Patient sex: F
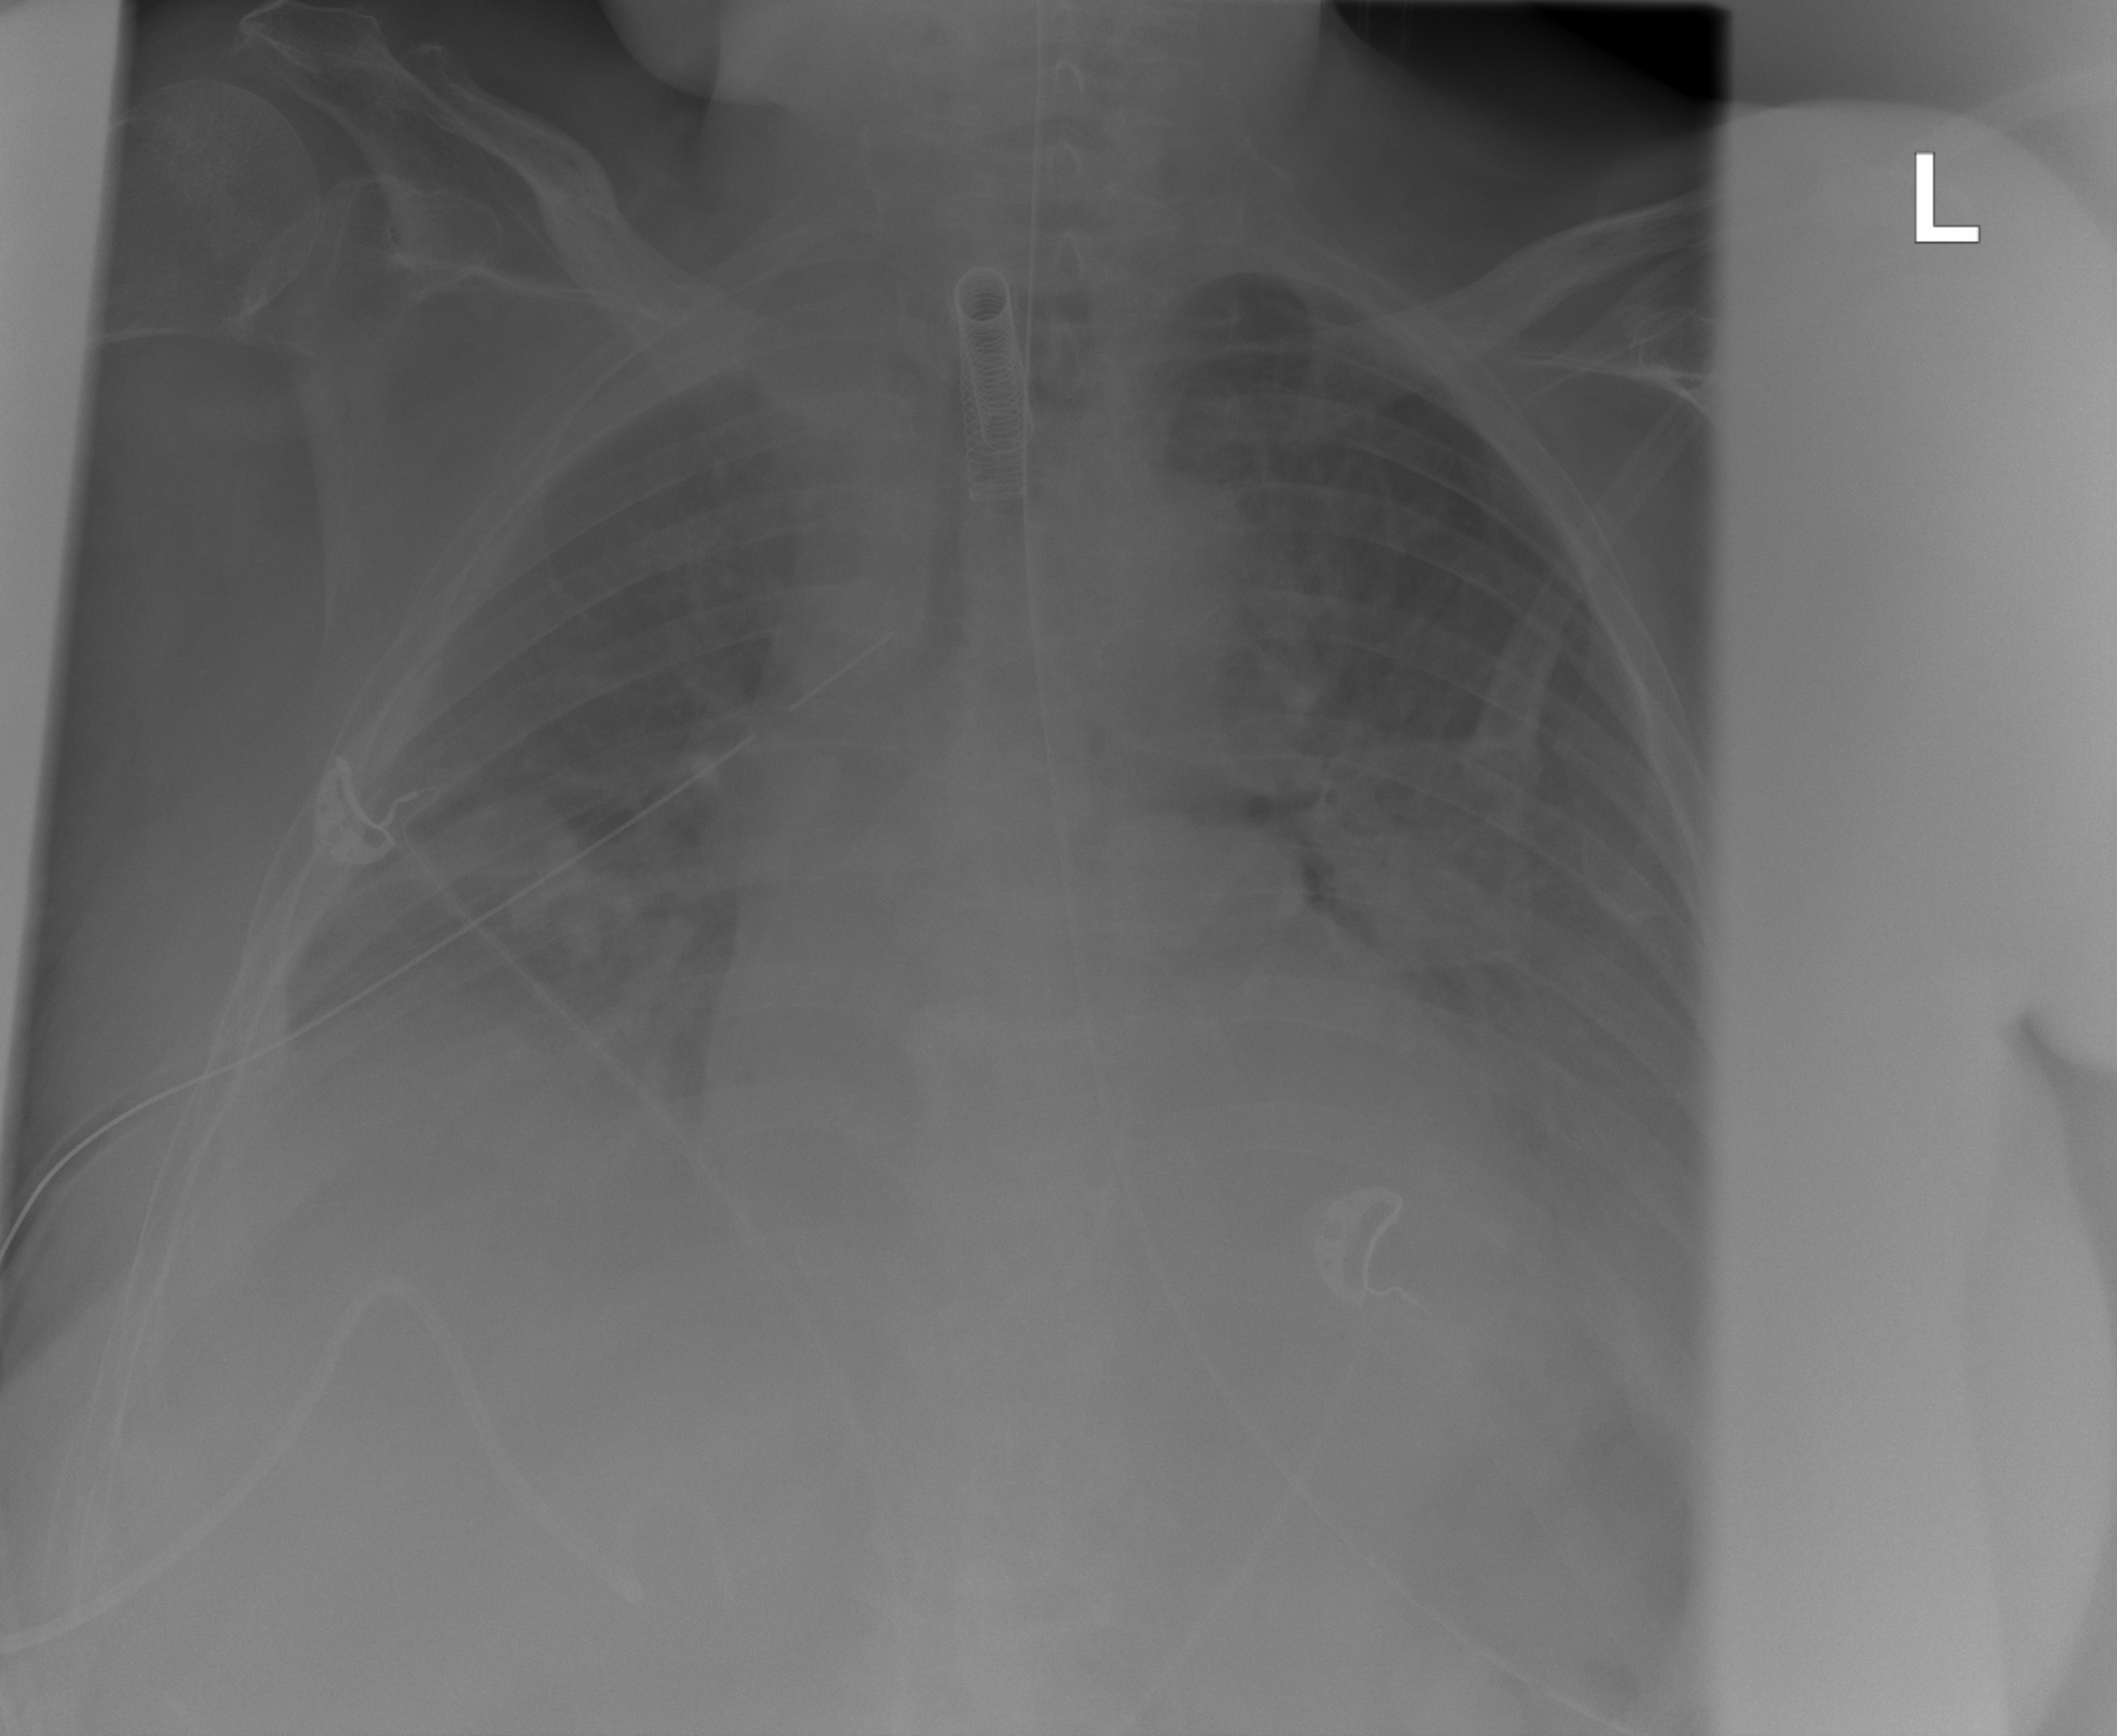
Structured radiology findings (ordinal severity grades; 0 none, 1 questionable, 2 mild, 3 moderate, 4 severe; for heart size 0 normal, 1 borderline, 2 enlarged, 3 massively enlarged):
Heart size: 1
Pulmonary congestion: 3
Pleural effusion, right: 3
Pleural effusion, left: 2
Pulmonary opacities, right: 2
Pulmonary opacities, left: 2
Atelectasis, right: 2
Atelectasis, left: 2